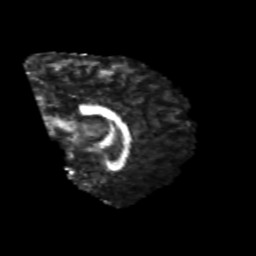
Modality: FA
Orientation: sagittal
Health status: healthy
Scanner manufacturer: philips
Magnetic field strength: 3 T
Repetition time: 6.964 s
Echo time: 0.092 s